Interaction volume radius: 5 \u00c5
Interaction volume height: 10 \u00c5
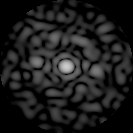
Disorder parameter: 0.8709